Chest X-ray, AP view. Patient: 74 years old, sex M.
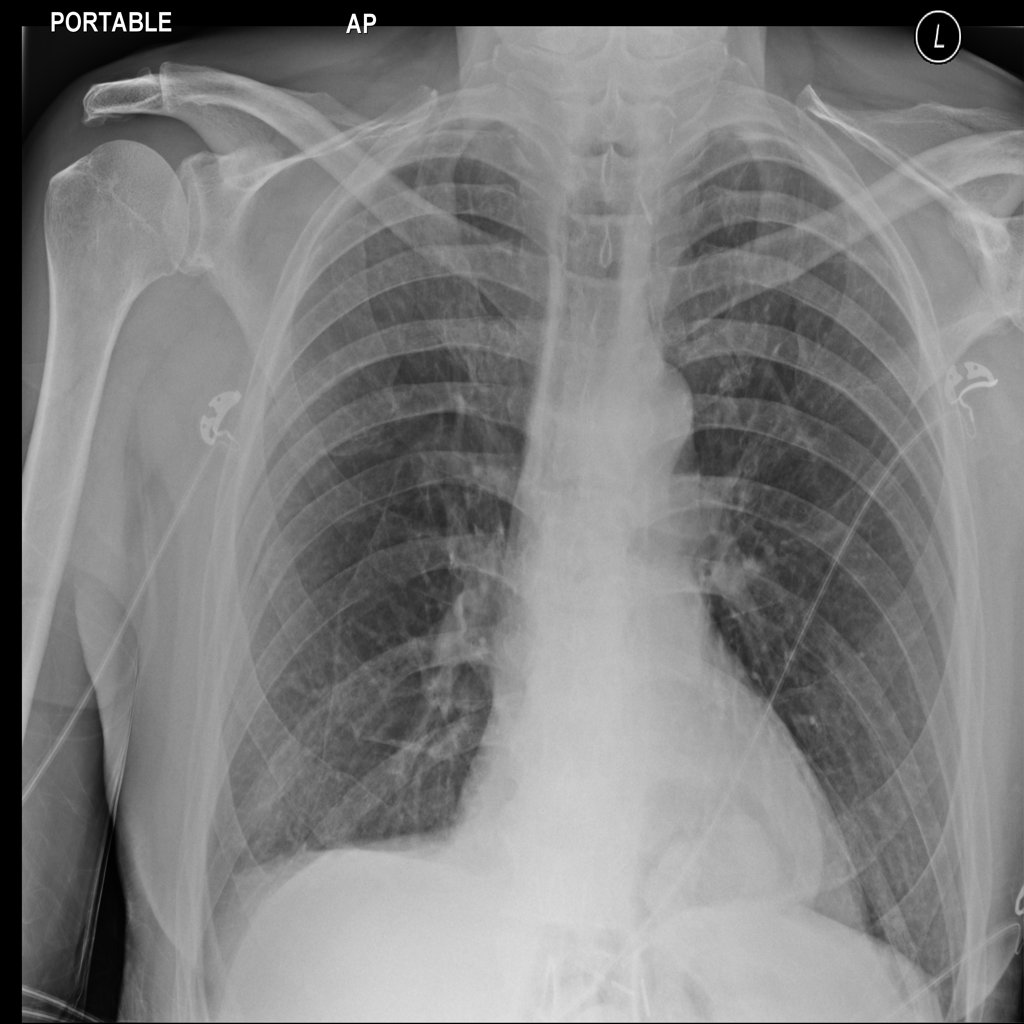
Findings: No Finding